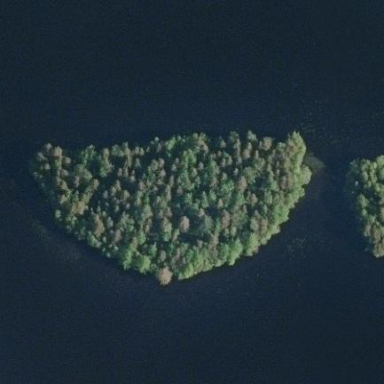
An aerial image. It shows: Island covered with woodland.